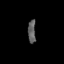
Tissue: prostate
Cell type: T cells
Senescence score: 0.2821
Nuclear area (px): 177
Mean DAPI intensity: 92.616